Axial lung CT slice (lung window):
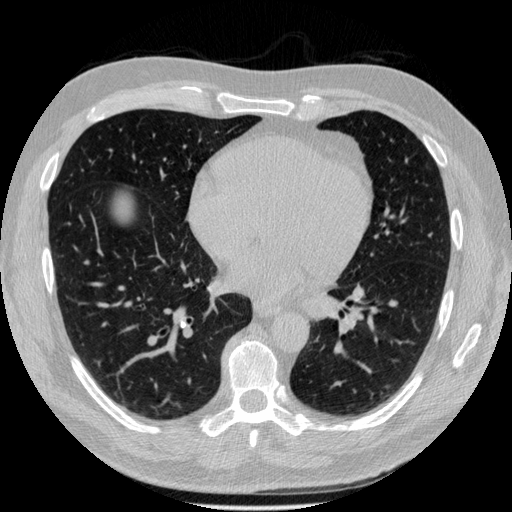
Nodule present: no